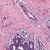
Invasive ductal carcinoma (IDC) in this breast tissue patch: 0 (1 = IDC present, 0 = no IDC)